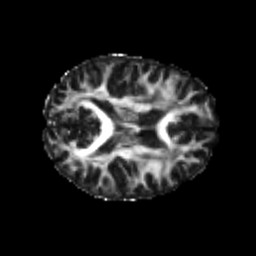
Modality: FA
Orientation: axial
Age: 21
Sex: female
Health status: healthy
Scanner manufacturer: philips
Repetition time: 7.387 s
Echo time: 0.08599 s